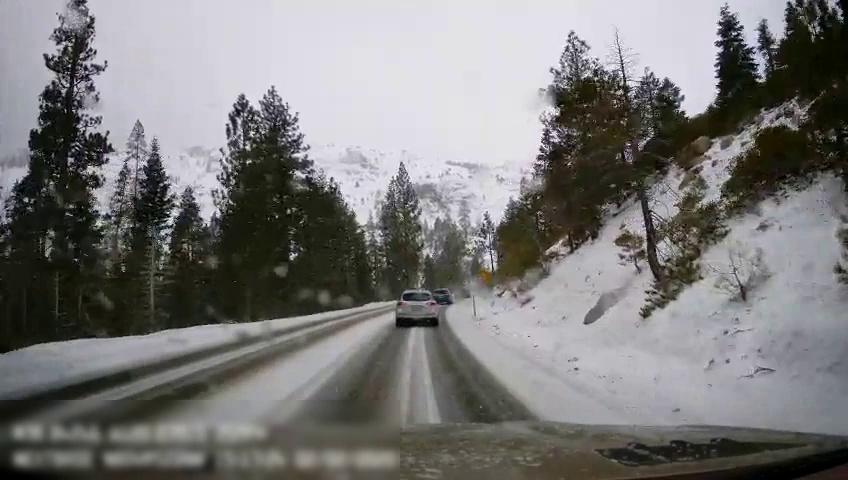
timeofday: Day
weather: Snowy
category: Drivable Space
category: Vehicles | Car
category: Vehicles | Car